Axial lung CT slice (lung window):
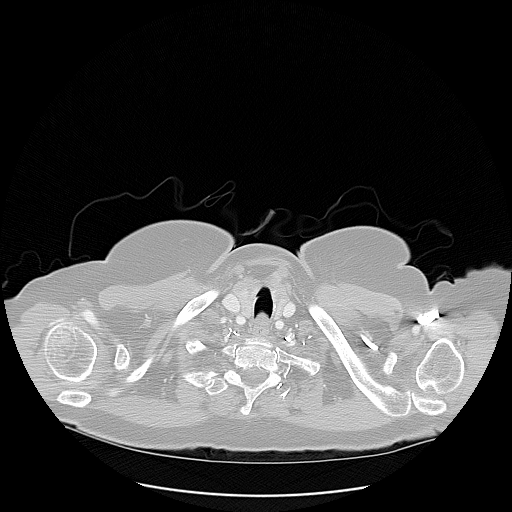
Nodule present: no